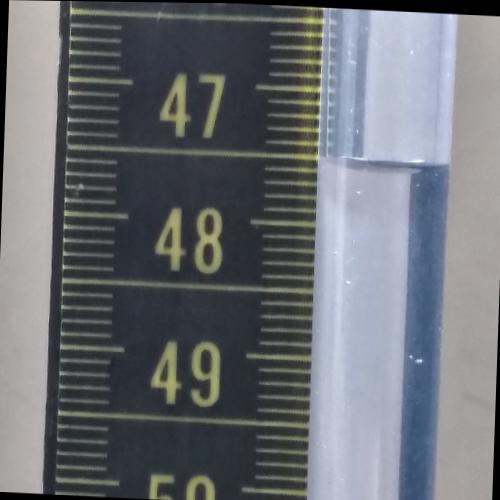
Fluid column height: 47.5 cm